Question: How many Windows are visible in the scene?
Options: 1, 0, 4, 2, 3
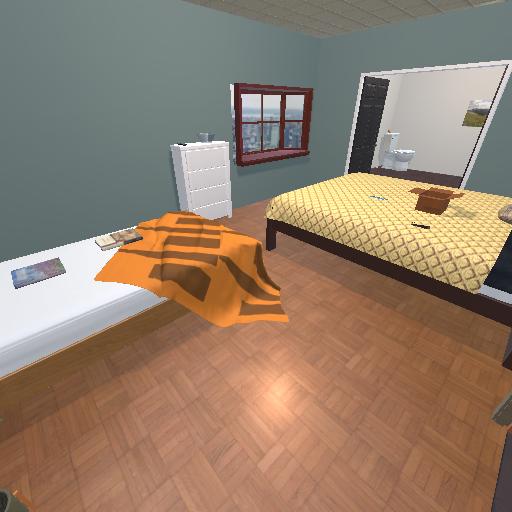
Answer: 1